Question: I'm building a Picture Loader which has two major abilities: 1) Loading pictures in a thread, and 2) Saving cached images. Since I implemented <URL>, I have been noticing that a 'TsdJpgGraphic' uses approximately 3 times as much memory as the 'TJpegImage'. I'm not concerned about resolving how much it reserves, but rather to make sure my threads manage the memory properly.
'TPictureLoader' is the main component for this system. Every time a picture needs to be loaded, a thread is spawned to acquire that image. When the image is available, an event is triggered providing this image in the form of a 'TBitmap'. Component has a queue, and a limitation of how many threads can be active at once (via 'ActiveThreads' property). Every picture requested immediately creates a thread - but the thread is not executed until necessary. 'ActiveThreads' determines how many of these threads can run at a time (otherwise, how many pictures can be loaded at a time).
'TJpegImage' always loads the pictures fine with no errors. But, using a global conditional, I enable the use of NativeJpg ('TsdJpgGraphic') and I have memory problems. The error message is 'Not enough storage is available to process this command'. This error is raised only internally (in debug), and actually does not show any error when the app is running stand-alone. It doesn't go to any breakpoint in my code, but rather in the 'NativeJpg' unit on line 460: 'FBitmap := SetBitmapFromIterator(AIterator);'
Using the standard 'TJpegImage', I never have problems with memory. Whether I load the picture once and then clear it from the memory, or load the picture once and save it somewhere in the memory, either way doesn't seem to make a difference. 'TJpegImage''TsdJpgGraphic'
When analyzing the memory usage, I'm seeing this...

How do I avoid this error in any situation? This system will be used in many environments, many of which will be very sluggish computers. Especially since I'm working with multithreading here, memory usage is critical.
'''
unit PictureLoader;
interface
{$DEFINE USE_JPG}
{$DEFINE USE_NATIVEJPG} //<---
{$DEFINE USE_PNG}
{ $DEFINE USE_TPICTURE}
uses
Winapi.Windows, System.Classes, System.SysUtils, System.StrUtils,
Vcl.Graphics, Vcl.Controls, Vcl.ExtCtrls, SHFolder, Math
{$IFDEF USE_PNG}
, PngImage
{$ENDIF USE_PNG}
{$IFDEF USE_JPG}
, Vcl.Imaging.Jpeg
{$IFDEF USE_NATIVEJPG}
, NativeJpg
{$ENDIF USE_NATIVEJPG}
{$ENDIF USE_JPG}
;
const
ERR_BASE = -100;
ERR_NOERROR = ERR_BASE;
ERR_UNKNOWN = ERR_BASE - 1;
ERR_NOFILE = ERR_BASE - 2;
ERR_INVALIDFILE = ERR_BASE - 3;
ERR_UNSUPPORTED = ERR_BASE - 4;
ERR_THREAD = ERR_BASE - 5;
DEF_ACTIVETHREADS = 8;
DEF_CACHESIZE = 500;
CACHE_DT_FORMAT = 'mm/dd/yy hh:nn:ss.zzz';
type
TPictureLoader = class;
TPictureLoaderThread = class;
{$IFDEF USE_JPG}
{$IFDEF USE_NATIVEJPG}
TJpegImage = class(TsdJpegGraphic);
{$ENDIF USE_NATIVEJPG}
{$ENDIF USE_JPG}
TImageType = (itUnknown, itBmp
{$IFDEF USE_JPG}
, itJpeg
{$ENDIF USE_JPG}
{$IFDEF USE_PNG}
, itPng
{$ENDIF USE_PNG}
);
TActiveThreadRange = 1..99;
TThreadMsg = (tmStart, tmReady, tmError, tmTerm);
TCacheType = (ctNone, ctThumbs, ctOriginals, ctBoth);
TCacheEventType = (ceError, ceGotOriginal, ceGotCached, ceGotThumb,
ceSaveCache, ceSaveThumb);
TCacheEvents = set of TCacheEventType;
TImgSrc = (isOriginal, isThumbnail);
TLoadOpt = (loNormal, loOriginal, loThumb, loCacheThumb);
TLoadOpts = set of TLoadOpt;
TPictureEvent =
procedure(Sender: TObject; Thread: TPictureLoaderThread) of object;
TPictureErrorEvent =
procedure(Sender: TObject; Thread: TPictureLoaderThread;
var ErrCode: Integer; var ErrMsg: String) of object;
TCacheEvent =
procedure(Sender: TObject; Thread: TPictureLoaderThread;
const Events: TCacheEvents) of object;
TPictureLoader = class(TComponent)
private
FTimer: TTimer;
FThreads: TList;
FBusy: Bool;
FLastID: Integer;
FCacheSize: Integer;
FCacheType: TCacheType;
FCacheDir: String;
FActiveThreads: TActiveThreadRange;
FOnPictureError: TPictureErrorEvent;
FOnPictureReady: TPictureEvent;
FOnTerm: TPictureEvent;
FOnStart: TPictureEvent;
function NewID: Integer;
procedure TimerExec(Sender: TObject);
function NewThread(const Filename: String;
const Options: TLoadOpts): TPictureLoaderThread;
procedure ThreadStart(Sender: TObject; Thread: TPictureLoaderThread);
procedure ThreadReady(Sender: TObject; Thread: TPictureLoaderThread);
procedure ThreadTerm(Sender: TObject; Thread: TPictureLoaderThread);
procedure ThreadError(Sender: TObject; Thread: TPictureLoaderThread;
var ErrCode: Integer; var ErrMsg: String);
procedure DoEvent(const Msg: TThreadMsg; var Thread: TPictureLoaderThread);
procedure DoError(var Code: Integer; var Msg: String;
var Thread: TPictureLoaderThread);
procedure SetLastID(const Value: Integer);
function GetThread(Index: Integer): TPictureLoaderThread;
procedure SetCacheDir(const Value: String);
procedure SetCacheSize(const Value: Integer);
procedure SetActiveThreads(const Value: TActiveThreadRange);
public
constructor Create(AOwner: TComponent); override;
destructor Destroy; override;
procedure LoadImage(const Filename: String; const Options: TLoadOpts);
property Threads[Index: Integer]: TPictureLoaderThread read GetThread;
function OriginalInCache(const Filename: String): Bool;
function ThumbnailInCache(const Filename: String): Bool;
published
property LastID: Integer read FLastID write SetLastID;
property CacheType: TCacheType read FCacheType write FCacheType;
property CacheDir: String read FCacheDir write SetCacheDir;
property CacheSize: Integer read FCacheSize write SetCacheSize;
property ActiveThreads: TActiveThreadRange
read FActiveThreads write SetActiveThreads;
property OnStart: TPictureEvent read FOnStart write FOnStart;
property OnTerm: TPictureEvent read FOnTerm write FOnTerm;
property OnPictureReady: TPictureEvent
read FOnPictureReady write FOnPictureReady;
property OnPictureError: TPictureErrorEvent
read FOnPictureError write FOnPictureError;
end;
TPictureLoaderThread = class(TThread)
private
FHasTriggered: Bool;
FPictureReady: Bool;
FPicture: TBitmap;
FFilename: String;
FID: Integer;
FErrCode: Integer;
FErrMsg: String;
FMsg: TThreadMsg;
FActive: Bool;
FTerminated: Bool;
FCacheDir: String;
FOnPictureError: TPictureErrorEvent;
FOnPictureReady: TPictureEvent;
FOnTerm: TPictureEvent;
FOnStart: TPictureEvent;
FOptions: TLoadOpts;
FBusy: Bool;
function GetAsBitmap: TBitmap;
procedure CleanupThread(Sender: TObject);
procedure SYNC_ExecMsg;
procedure ExecuteMessage(const Msg: TThreadMsg);
function LoadImage(const Filename: String; var Bitmap: TBitmap): Bool;
procedure SaveImage(const Dst: TImgSrc);
function MakeThumb(var B: TBitmap): Bool;
protected
procedure Execute; override;
public
constructor Create(const AID: Integer; const AFilename, ACacheDir: String;
const Options: TLoadOpts);
property AsBitmap: TBitmap read GetAsBitmap;
property ID: Integer read FID;
property Filename: String read FFilename;
property CacheDir: String read FCacheDir;
property Active: Bool read FActive;
property Options: TLoadOpts read FOptions;
property Busy: Bool read FBusy;
published
property OnStart: TPictureEvent read FOnStart write FOnStart;
property OnTerm: TPictureEvent read FOnTerm write FOnTerm;
property OnPictureReady: TPictureEvent
read FOnPictureReady write FOnPictureReady;
property OnPictureError: TPictureErrorEvent
read FOnPictureError write FOnPictureError;
end;
function ImageType(const AFilename: String): TImageType;
function PathToFilename(const S: String; const ImgSrc: TImgSrc): String;
function FilenameToPath(const S: String): String;
implementation
//Cache Translation - Original Path to Local Filename
function PathToFilename(const S: String; const ImgSrc: TImgSrc): String;
begin
Result:= LowerCase(S);
if ImgSrc = isThumbnail then Result:= '_THM_' + Result;
Result:= StringReplace(Result, '', '_BSL_', [rfReplaceAll]);
Result:= StringReplace(Result, '/', '_FSL_', [rfReplaceAll]);
Result:= StringReplace(Result, ':', '_CLN_', [rfReplaceAll]);
Result:= StringReplace(Result, '.', '_DOT_', [rfReplaceAll]);
Result:= StringReplace(Result, '-', '_DAS_', [rfReplaceAll]);
Result:= Result + '.jpg';
end;
//Cache Translation - Local Filename to Original Path
function FilenameToPath(const S: String): String;
begin
Result:= LowerCase(S);
Result:= StringReplace(Result, '_THM_', '', [rfReplaceAll]);
Result:= StringReplace(Result, '.jpg', '', [rfReplaceAll]);
Result:= StringReplace(Result, '_BSL_', '', [rfReplaceAll]);
Result:= StringReplace(Result, '_FSL_', '/', [rfReplaceAll]);
Result:= StringReplace(Result, '_CLN_', ':', [rfReplaceAll]);
Result:= StringReplace(Result, '_DOT_', '.', [rfReplaceAll]);
Result:= StringReplace(Result, '_DAS_', '-', [rfReplaceAll]);
end;
function ImageType(const AFilename: String): TImageType;
var
S: String;
begin
Result:= itUnknown;
S:= LowerCase(StringReplace(ExtractFileExt(AFilename), '.', '', [rfReplaceAll]));
if (S = 'bmp') then begin
Result:= itBmp;
end else
{$IFDEF USE_JPG}
if (S = 'jpg') or (S = 'jpeg') then begin
Result:= itJpeg;
end else
{$ENDIF USE_JPG}
{$IFDEF USE_PNG}
if (S = 'png') then begin
Result:= itPng;
end else
{$ENDIF USE_PNG}
begin
Result:= itUnknown;
end;
end;
{ TPictureLoader }
constructor TPictureLoaderThread.Create(const AID: Integer;
const AFilename, ACacheDir: String; const Options: TLoadOpts);
begin
inherited Create(True);
FreeOnTerminate:= True;
OnTerminate:= CleanupThread;
FPicture:= TBitmap.Create;
FHasTriggered:= False;
FActive:= False;
FID:= AID;
FFilename:= AFilename;
FCacheDir:= ACacheDir;
FOptions:= Options;
FTerminated:= False;
FBusy:= False;
end;
procedure TPictureLoaderThread.CleanupThread(Sender: TObject);
begin
FPicture.Free;
end;
function TPictureLoaderThread.MakeThumb(var B: TBitmap): Bool;
begin
Result:= False;
try
Result:= True;
except
on e: exception do begin
Result:= False;
end;
end;
end;
procedure TPictureLoaderThread.SaveImage(const Dst: TImgSrc);
var
B: TBitmap;
J: Vcl.Imaging.Jpeg.TJPEGImage;
begin
J:= Vcl.Imaging.Jpeg.TJPEGImage.Create;
try
case Dst of
isOriginal: begin
J.Assign(FPicture);
J.SaveToFile(PathToFilename(FFilename, isOriginal));
end;
isThumbnail: begin
B:= TBitmap.Create;
try
B.Assign(FPicture);
if MakeThumb(B) then begin
J.Assign(B);
J.SaveToFile(PathToFilename(FFilename, isThumbnail));
end;
finally
B.Free;
end;
end;
end;
finally
J.Free;
end;
end;
procedure TPictureLoaderThread.Execute;
var
E: String;
begin
try
FActive:= True;
FBusy:= True;
FErrCode:= 0;
FErrMsg:= '';
ExecuteMessage(tmStart);
if FileExists(FFilename) then begin
if loNormal in FOptions then begin
if FileExists(FCacheDir + PathToFilename(FFilename, isOriginal)) then begin
if LoadImage(FCacheDir + PathToFilename(FFilename, isOriginal), FPicture) then
ExecuteMessage(tmReady);
end else begin
if LoadImage(FFilename, FPicture) then
ExecuteMessage(tmReady);
end;
end;
if loOriginal in FOptions then begin
if LoadImage(FFilename, FPicture) then
ExecuteMessage(tmReady);
end;
if loThumb in FOptions then begin
if FileExists(FCacheDir + PathToFilename(FFilename, isThumbnail)) then begin
if LoadImage(FCacheDir + PathToFilename(FFilename, isThumbnail), FPicture) then
ExecuteMessage(tmReady);
end else begin
if FileExists(FCacheDir + PathToFilename(FFilename, isOriginal)) then begin
if LoadImage(FCacheDir + PathToFilename(FFilename, isOriginal), FPicture) then
ExecuteMessage(tmReady);
end else begin
if LoadImage(FFilename, FPicture) then
ExecuteMessage(tmReady);
end;
end;
end;
end else begin
FErrCode:= ERR_NOFILE;
FErrMsg:= 'Original image file not found "'+FFilename+'"';
ExecuteMessage(tmError);
end;
except
on E: Exception do begin
FErrCode:= GetLastError;
FErrMsg:= E.Message;
ExecuteMessage(tmError);
end;
end;
while not FHasTriggered do
Sleep(10);
ExecuteMessage(tmTerm);
FBusy:= False;
FTerminated:= True;
Terminate;
end;
procedure TPictureLoaderThread.ExecuteMessage(const Msg: TThreadMsg);
begin
FMsg:= Msg;
Synchronize(SYNC_ExecMsg);
FHasTriggered:= True;
end;
function TPictureLoaderThread.GetAsBitmap: TBitmap;
begin
Result:= FPicture;
end;
procedure TPictureLoaderThread.SYNC_ExecMsg;
begin
case FMsg of
tmStart: begin
if assigned(FOnStart) then FOnStart(Self, Self);
end;
tmReady: begin
if assigned(FOnPictureReady) then FOnPictureReady(Self, Self);
end;
tmTerm: begin
if assigned(FOnTerm) then FOnTerm(Self, Self);
end;
tmError: begin
if assigned(FOnPictureError) then begin
FOnPictureError(Self, Self, FErrCode, FErrMsg);
if FErrCode <> 0 then begin
raise Exception.Create(FErrMsg+' Code '+IntToStr(FErrCode));
end;
FErrCode:= 0;
FErrMsg:= '';
end;
end;
end;
end;
function TPictureLoaderThread.LoadImage(const Filename: String;
var Bitmap: TBitmap): Bool;
var
T: TImageType;
//NOTE: If USE_JPG + USE_NATIVEJPG are defined then TJpegImage is actually TsdJpgGraphic
{$IFDEF USE_JPG}
J: TJpegImage;
{$ENDIF USE_JPG}
{$IFDEF USE_PNG}
P: TPngObject;
{$ENDIF USE_PNG}
begin
Result:= False;
Bitmap.Assign(nil);
if FileExists(Filename) then begin
if Assigned(Bitmap) then begin
T:= ImageType(ExtractFileExt(Filename));
case T of
itBmp: begin
Bitmap.LoadFromFile(Filename);
if FTerminated then Exit;
Result:= True;
end;
{$IFDEF USE_JPG}
itJpeg: begin
J:= TJpegImage.Create;
try
J.LoadFromFile(Filename);
if not FTerminated then begin
Bitmap.Assign(J);
Result:= True;
end;
finally
J.Free;
end;
end;
{$ENDIF USE_JPG}
{$IFDEF USE_PNG}
itPng: begin
P:= TPngObject.Create;
try
P.LoadFromFile(Filename);
if not FTerminated then begin
Bitmap.Assign(P);
Result:= True;
end;
finally
P.Free;
end;
end;
{$ENDIF USE_PNG}
end;
end;
end;
end;
{ TPictureLoader }
constructor TPictureLoader.Create(AOwner: TComponent);
begin
inherited;
FThreads:= TList.Create;
FTimer:= TTimer.Create(nil);
FTimer.Interval:= 10;
FTimer.OnTimer:= TimerExec;
FTimer.Enabled:= True;
FActiveThreads:= DEF_ACTIVETHREADS;
FCacheDir:= '';
FCacheSize:= DEF_CACHESIZE;
FCacheType:= ctNone;
FBusy:= False;
end;
destructor TPictureLoader.Destroy;
var
X: Integer;
T: TPictureLoaderThread;
begin
FTimer.Enabled:= False;
FTimer.Free;
for X := 0 to FThreads.Count - 1 do begin
T:= TPictureLoaderThread(FThreads[X]);
if assigned(T) then begin
T.Terminate;
end;
end;
FThreads.Free;
inherited;
end;
procedure TPictureLoader.DoError(var Code: Integer; var Msg: String;
var Thread: TPictureLoaderThread);
begin
if assigned(FOnPictureError) then begin
FOnPictureError(Self, Thread, Code, Msg);
end;
end;
procedure TPictureLoader.DoEvent(const Msg: TThreadMsg;
var Thread: TPictureLoaderThread);
begin
case Msg of
tmStart: begin
if assigned(FOnStart) then FOnStart(Self, Thread);
end;
tmReady: begin
if assigned(FOnPictureReady) then FOnPictureReady(Self, Thread);
end;
tmTerm: begin
if assigned(FOnTerm) then FOnTerm(Self, Thread);
end;
end;
end;
function TPictureLoader.GetThread(Index: Integer): TPictureLoaderThread;
begin
if (Index >= 0) and (Index < FThreads.Count) then begin
Result:= TPictureLoaderThread(FThreads[Index]);
end else begin
Result:= nil;
end;
end;
function TPictureLoader.NewThread(const Filename: String;
const Options: TLoadOpts): TPictureLoaderThread;
begin
Result:= TPictureLoaderThread.Create(NewID, Filename, FCacheDir, Options);
Result.OnStart:= ThreadStart;
Result.OnTerm:= ThreadTerm;
Result.OnPictureReady:= ThreadReady;
Result.OnPictureError:= ThreadError;
FThreads.Add(Result);
end;
// MASTER PROCEDURE TO LOAD IMAGES
procedure TPictureLoader.LoadImage(const Filename: String;
const Options: TLoadOpts);
var
T: TPictureLoaderThread;
begin
if FileExists(Filename) then begin
T:= NewThread(Filename, Options);
end;
end;
function TPictureLoader.NewID: Integer;
begin
//FIRST CHECK IF NEW ID EXISTS OR NOT
Inc(FLastID);
Result:= FLastID;
end;
procedure TPictureLoader.SetActiveThreads(const Value: TActiveThreadRange);
begin
FActiveThreads := Value;
end;
procedure TPictureLoader.SetCacheDir(const Value: String);
begin
FCacheDir := Value;
end;
procedure TPictureLoader.SetCacheSize(const Value: Integer);
begin
FCacheSize := Value;
end;
procedure TPictureLoader.SetLastID(const Value: Integer);
begin
//FIRST CHECK IF NEW ID EXISTS OR NOT
FLastID := Value;
end;
procedure TPictureLoader.TimerExec(Sender: TObject);
var
X: Integer;
T: TPictureLoaderThread;
C: Integer;
begin
if not FBusy then begin
FBusy:= True;
try
C:= 0;
for X := 0 to FThreads.Count - 1 do begin
T:= Threads[X];
if Assigned(T) then begin
if T.Active then begin
if T.Busy then begin
Inc(C);
end;
end else begin
if not T.Terminated then begin
Inc(C);
T.Resume;
end;
end;
end;
if C >= FActiveThreads then Break;
end;
finally
FBusy:= False;
end;
end;
end;
function TPictureLoader.OriginalInCache(const Filename: String): Bool;
begin
Result:= FileExists(FCacheDir + PathToFilename(Filename, isOriginal));
end;
function TPictureLoader.ThumbnailInCache(const Filename: String): Bool;
begin
Result:= FileExists(FCacheDir + PathToFilename(Filename, isThumbnail));
end;
procedure TPictureLoader.ThreadError(Sender: TObject;
Thread: TPictureLoaderThread; var ErrCode: Integer; var ErrMsg: String);
begin
DoError(ErrCode, ErrMsg, Thread);
end;
procedure TPictureLoader.ThreadReady(Sender: TObject;
Thread: TPictureLoaderThread);
begin
DoEvent(tmReady, Thread);
end;
procedure TPictureLoader.ThreadStart(Sender: TObject;
Thread: TPictureLoaderThread);
begin
DoEvent(tmStart, Thread);
end;
procedure TPictureLoader.ThreadTerm(Sender: TObject;
Thread: TPictureLoaderThread);
begin
FThreads.Delete(FThreads.IndexOf(Thread));
DoEvent(tmTerm, Thread);
end;
end.
'''
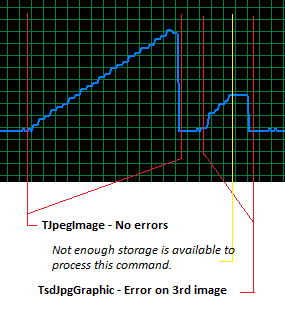
Answer: I don't know for sure if this is your problem, but there is a huge design flaw with your current code. You are creating 1 thread per image. Assuming that you have hundreds or thousands of threads this design cannot scale.
For a start there is a significant overhead associated with creating, starting and terminating threads. You don't want to pay that overhead time and time again.
But more problematic is the resource overhead for a thread. Each thread has its own private stack space. The address space (1MB) for that stack is reserved (but not committed) when the thread is created. With enough threads you will exhaust your address space, even though your actual memory commit level is still low.
I strongly urge you to abandon that code and start again. You should use one of the established threading libraries. Threading is hard to do well and you need a lot of knowledge and expertise to do it well. Use either <URL>.
What you are looking for is a simple thread pool with a small number of threads. You should then simply feed tasks (i.e. image file names) to the thread pool and let it manage the processing of those tasks.